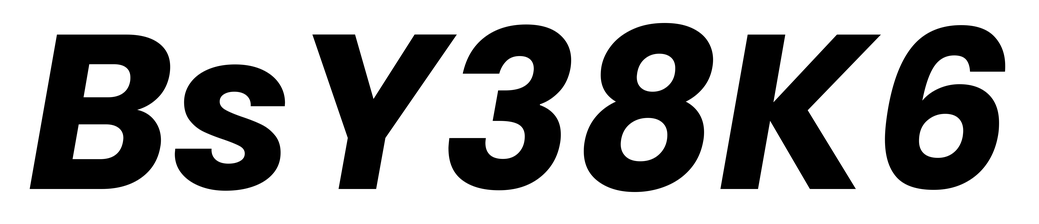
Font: Poppins-BoldItalic